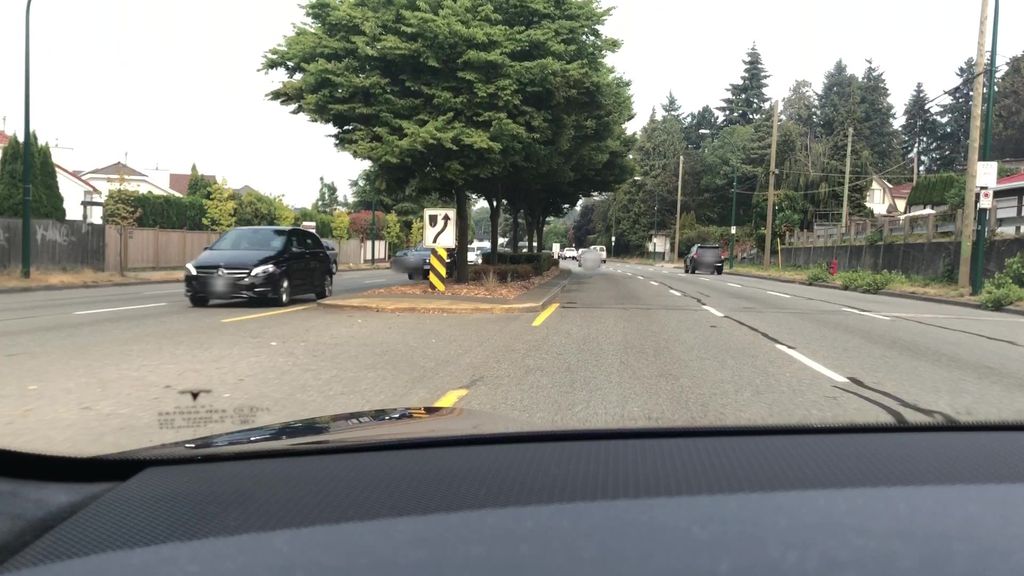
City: vancouver